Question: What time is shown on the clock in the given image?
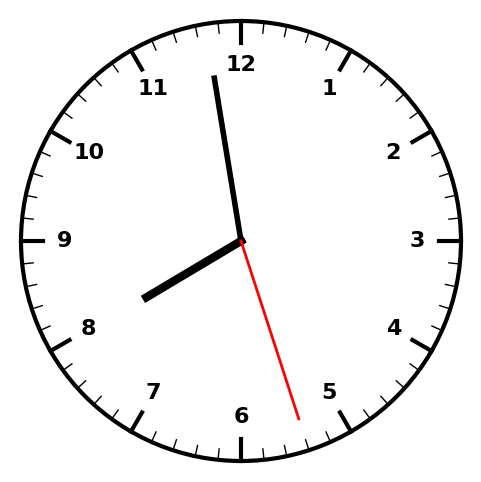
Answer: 07:58:27